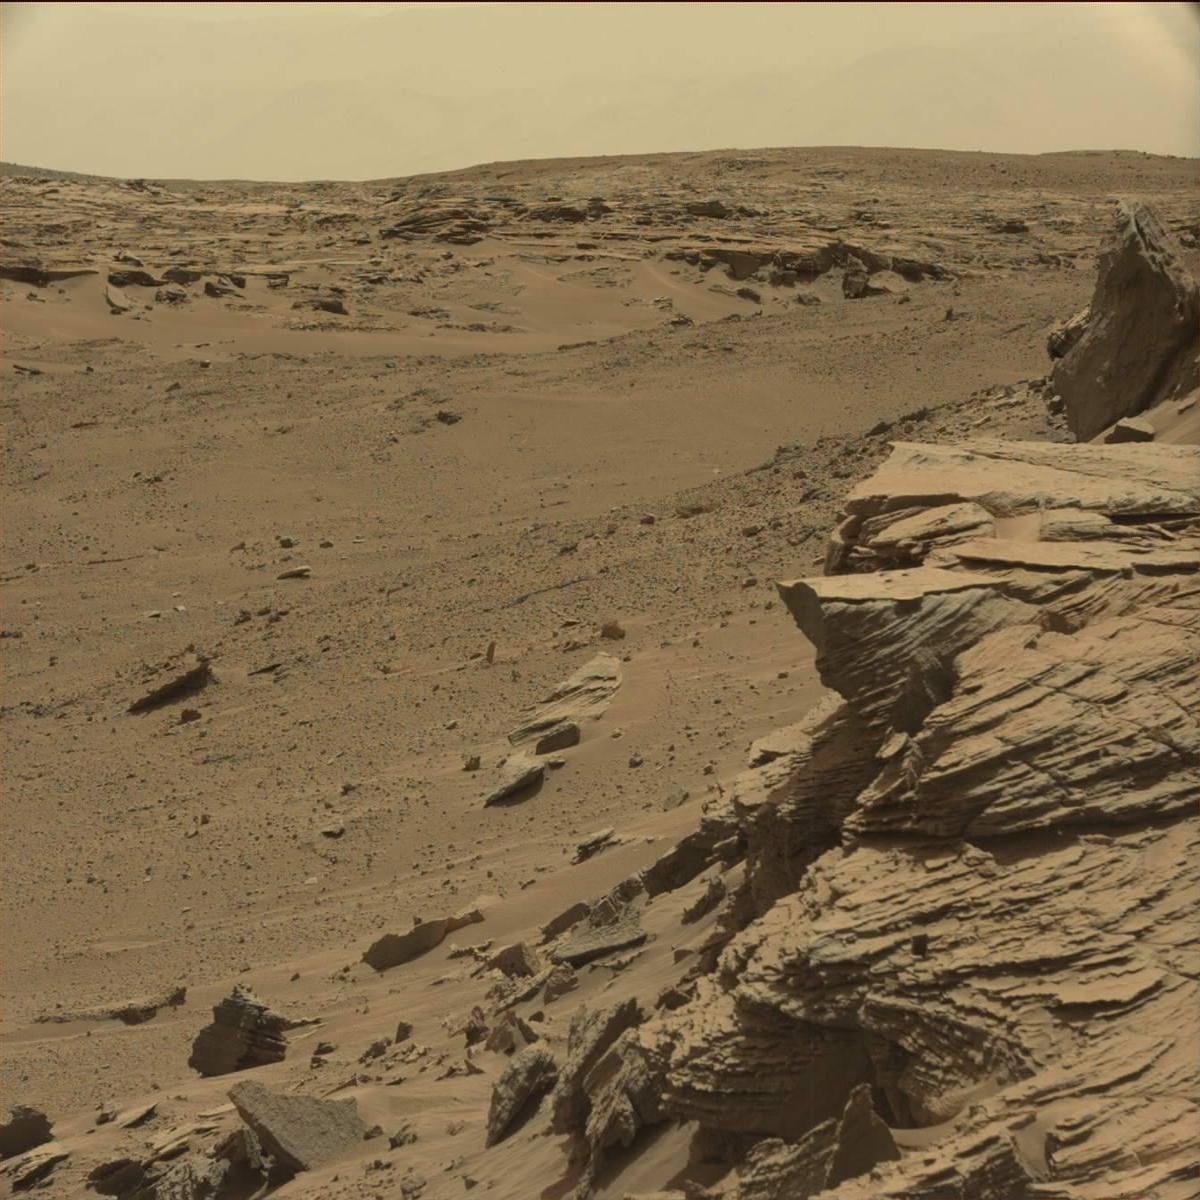
Terrain classes present: Bedrock, Ridge, Sand / Soil